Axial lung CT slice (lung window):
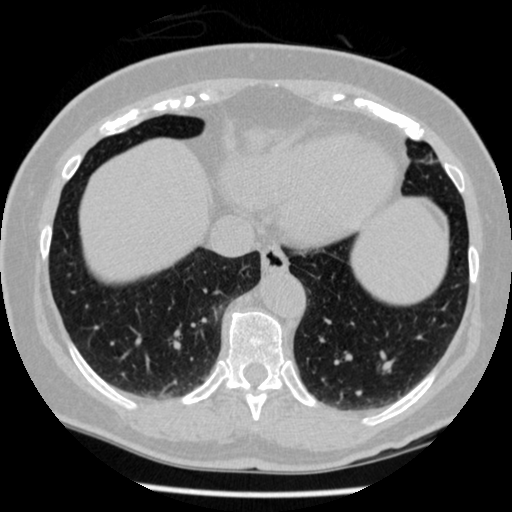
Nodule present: no